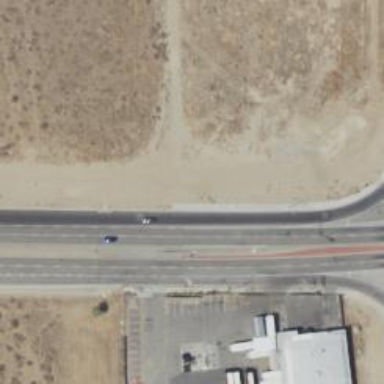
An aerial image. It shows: Primary road with asphalt surface.